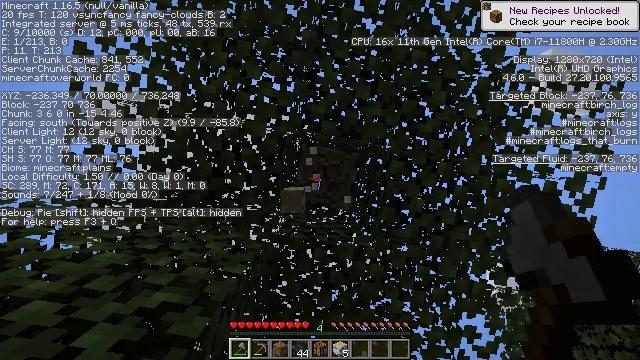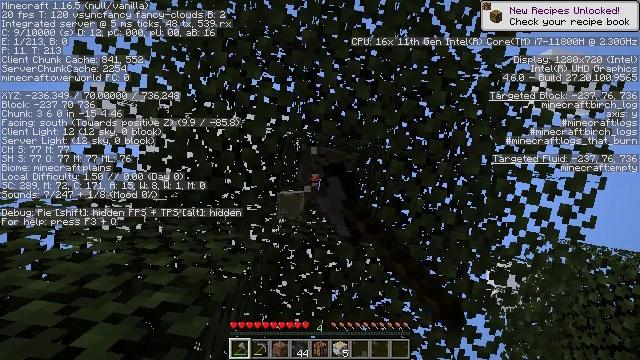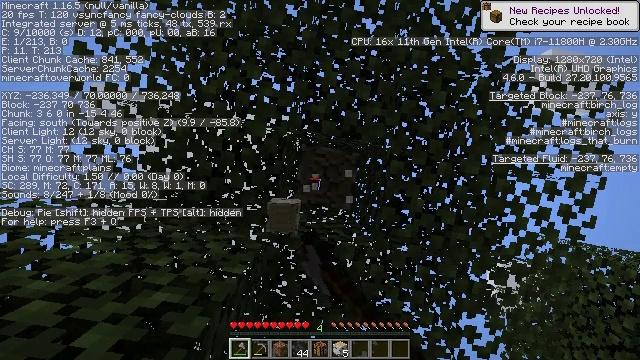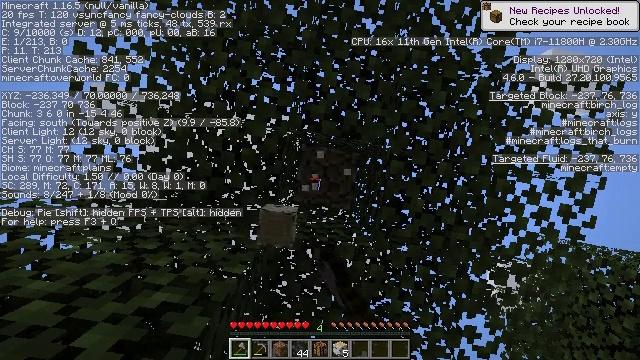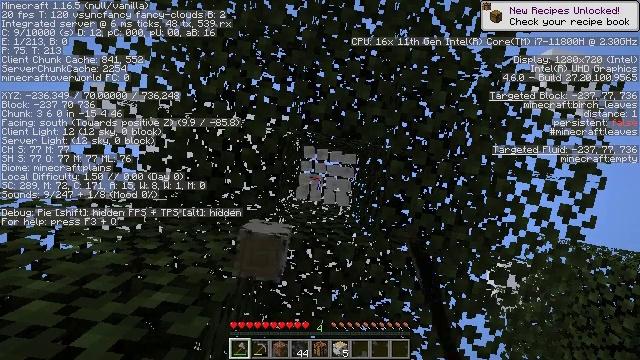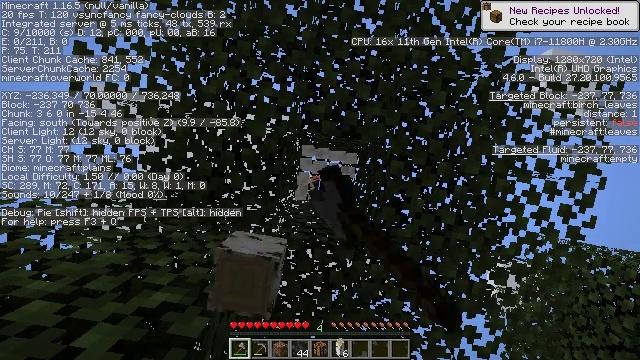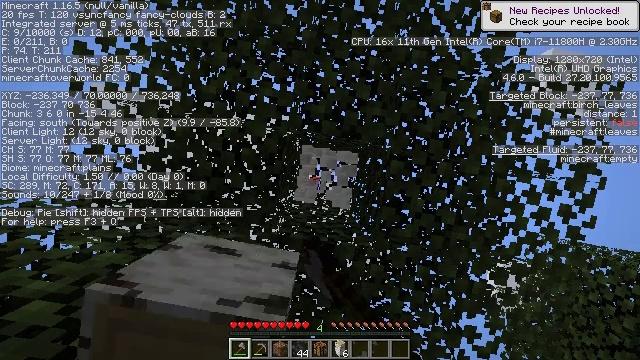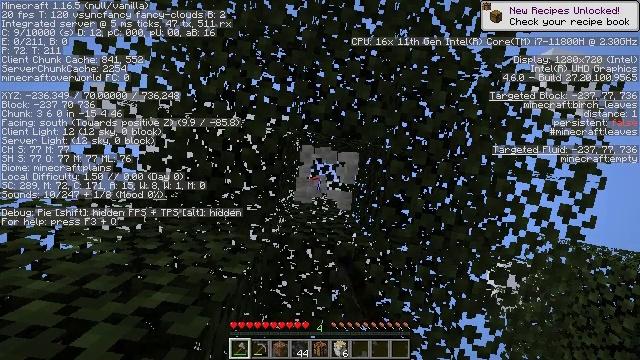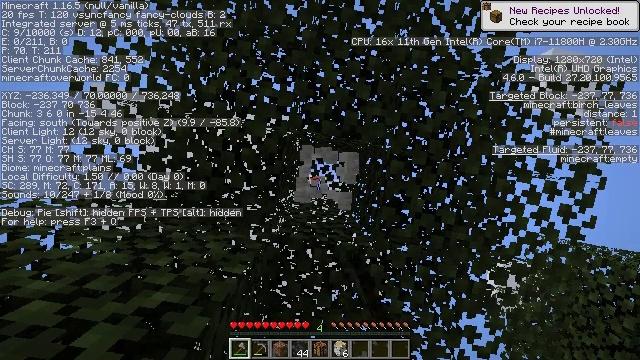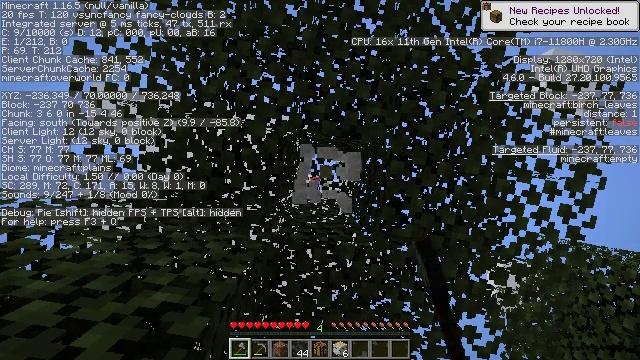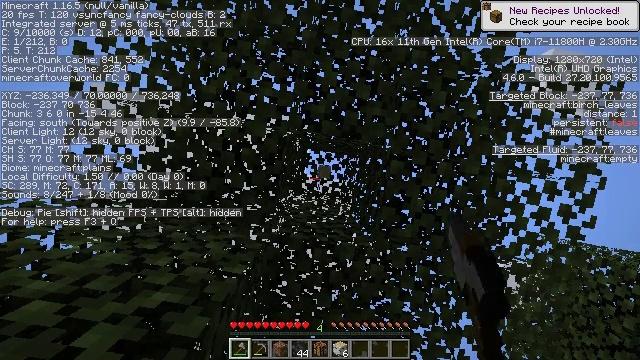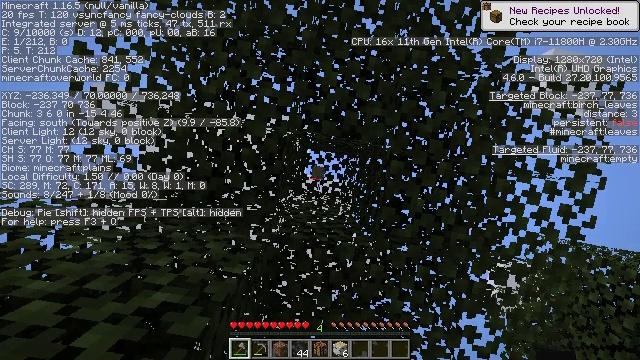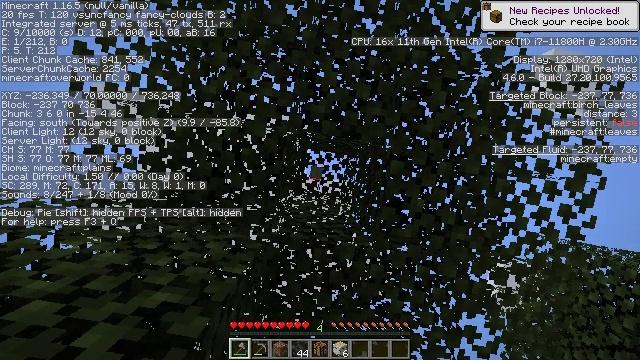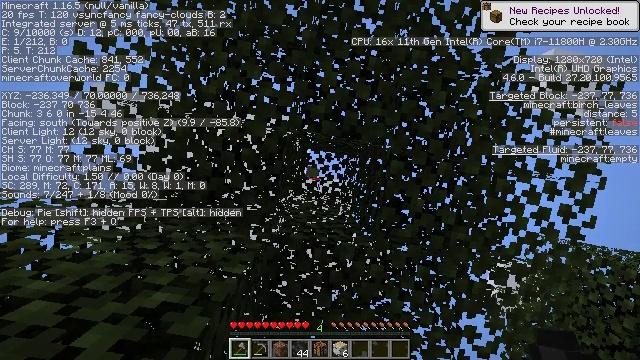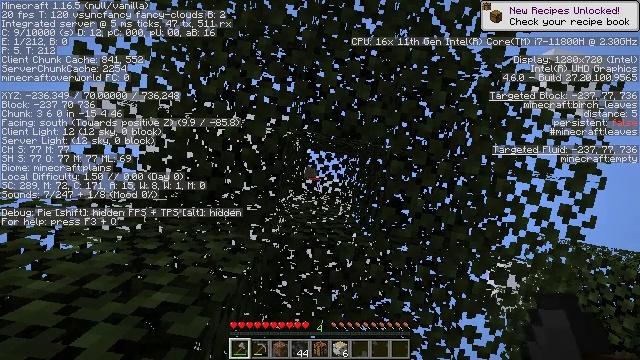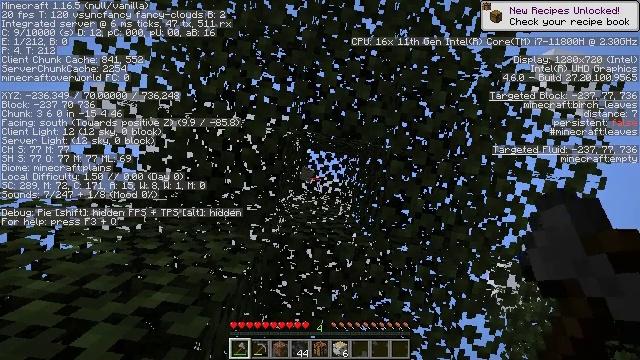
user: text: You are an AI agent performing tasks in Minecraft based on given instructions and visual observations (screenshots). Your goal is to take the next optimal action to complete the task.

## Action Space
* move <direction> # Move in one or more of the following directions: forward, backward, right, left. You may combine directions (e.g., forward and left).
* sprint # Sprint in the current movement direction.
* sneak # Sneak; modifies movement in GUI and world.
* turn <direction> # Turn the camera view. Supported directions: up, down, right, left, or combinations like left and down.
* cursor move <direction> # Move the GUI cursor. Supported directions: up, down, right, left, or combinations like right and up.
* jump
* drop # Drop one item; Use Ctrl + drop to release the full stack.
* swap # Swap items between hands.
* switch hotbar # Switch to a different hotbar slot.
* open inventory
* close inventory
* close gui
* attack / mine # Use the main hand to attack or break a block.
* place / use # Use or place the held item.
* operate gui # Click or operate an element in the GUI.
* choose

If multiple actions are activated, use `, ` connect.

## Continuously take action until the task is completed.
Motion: motion action
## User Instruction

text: Use your axe to get birch logs.
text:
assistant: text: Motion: attack / mine
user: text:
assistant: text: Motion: attack / mine
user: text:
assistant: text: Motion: attack / mine
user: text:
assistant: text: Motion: attack / mine
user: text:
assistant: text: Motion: attack / mine
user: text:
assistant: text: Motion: attack / mine
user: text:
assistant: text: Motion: attack / mine
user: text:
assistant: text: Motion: attack / mine
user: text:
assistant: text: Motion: attack / mine
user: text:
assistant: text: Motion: attack / mine
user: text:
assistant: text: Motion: attack / mine
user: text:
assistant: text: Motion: no_op
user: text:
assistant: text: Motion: no_op
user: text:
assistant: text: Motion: no_op
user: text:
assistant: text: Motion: no_op
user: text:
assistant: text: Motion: no_op
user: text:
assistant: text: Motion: no_op
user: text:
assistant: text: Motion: turn left and down
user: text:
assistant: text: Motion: turn left and down
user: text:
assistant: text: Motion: turn left and down
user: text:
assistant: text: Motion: move left, turn left and down
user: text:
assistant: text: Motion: move left
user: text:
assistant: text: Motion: no_op
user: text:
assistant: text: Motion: no_op
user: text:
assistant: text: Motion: turn right
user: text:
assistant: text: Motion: turn right and down
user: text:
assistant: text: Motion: turn right and down
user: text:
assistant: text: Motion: move right
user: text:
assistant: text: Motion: move right
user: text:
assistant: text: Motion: move right